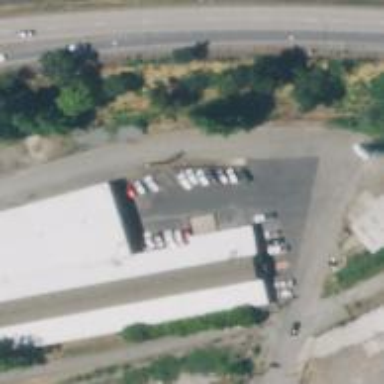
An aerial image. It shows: Commercial building.